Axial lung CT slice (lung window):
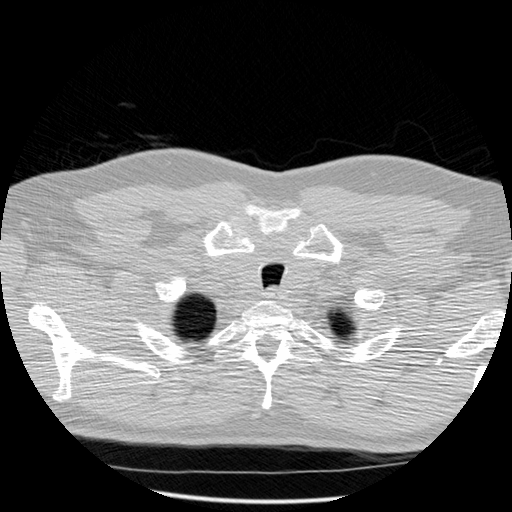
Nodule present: no